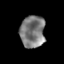
Tissue: skin
Cell type: T cells
Senescence score: 0.2322
Nuclear area (px): 774
Mean DAPI intensity: 124.419